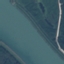
Land use / land cover class: River